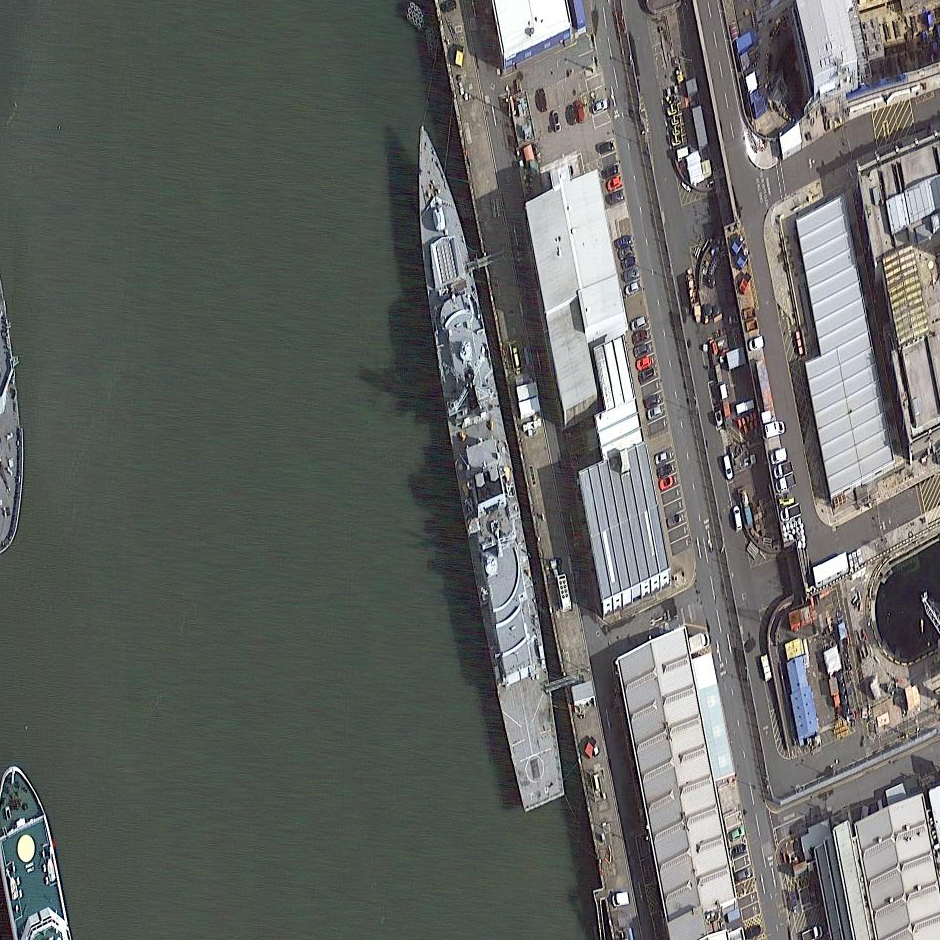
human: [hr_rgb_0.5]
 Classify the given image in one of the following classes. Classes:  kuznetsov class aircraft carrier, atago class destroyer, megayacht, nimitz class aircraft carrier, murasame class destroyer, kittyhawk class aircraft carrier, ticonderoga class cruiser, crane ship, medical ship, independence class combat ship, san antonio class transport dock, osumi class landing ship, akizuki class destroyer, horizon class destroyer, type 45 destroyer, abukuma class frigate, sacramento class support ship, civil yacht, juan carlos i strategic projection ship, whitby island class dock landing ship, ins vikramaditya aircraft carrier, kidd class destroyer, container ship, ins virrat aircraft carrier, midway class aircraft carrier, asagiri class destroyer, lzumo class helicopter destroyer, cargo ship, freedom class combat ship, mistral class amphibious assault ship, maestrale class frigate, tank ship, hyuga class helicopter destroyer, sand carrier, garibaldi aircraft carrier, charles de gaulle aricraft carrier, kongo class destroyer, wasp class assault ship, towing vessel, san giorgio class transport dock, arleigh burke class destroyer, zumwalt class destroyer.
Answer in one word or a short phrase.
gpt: Type 45 destroyer